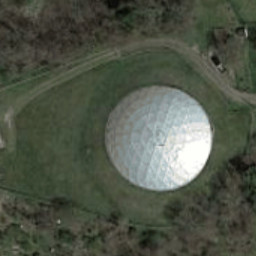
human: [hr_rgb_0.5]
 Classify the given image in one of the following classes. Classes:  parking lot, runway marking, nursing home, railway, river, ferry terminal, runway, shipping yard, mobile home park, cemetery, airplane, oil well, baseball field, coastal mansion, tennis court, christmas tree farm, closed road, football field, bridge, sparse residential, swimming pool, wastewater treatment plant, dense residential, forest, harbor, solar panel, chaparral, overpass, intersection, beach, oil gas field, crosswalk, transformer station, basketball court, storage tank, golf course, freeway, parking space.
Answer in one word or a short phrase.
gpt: storage tank